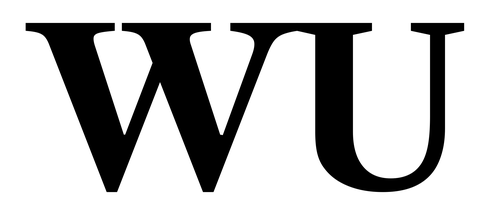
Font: LibreCaslonText_Bold